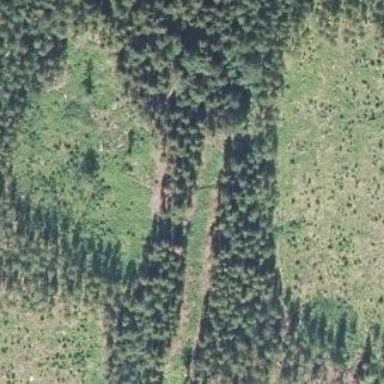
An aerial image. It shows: Clearcut area with scrub vegetation.